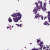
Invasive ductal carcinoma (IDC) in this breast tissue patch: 1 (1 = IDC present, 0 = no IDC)